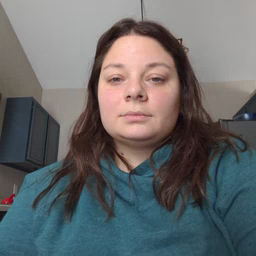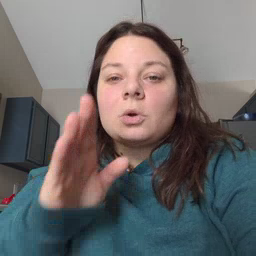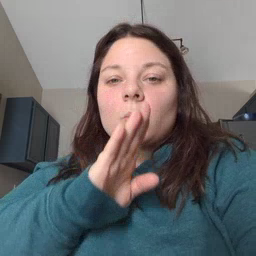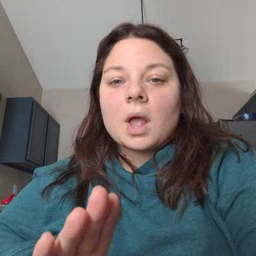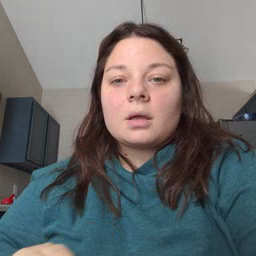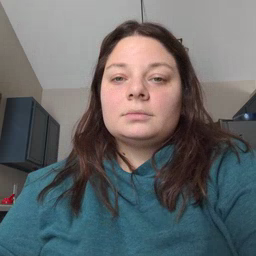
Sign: quiet